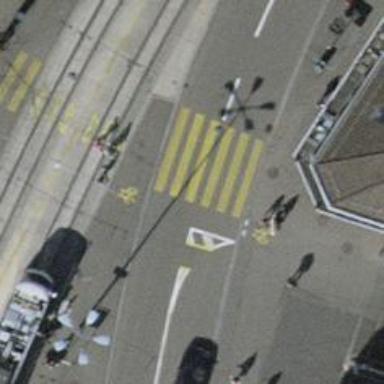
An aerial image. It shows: Kerb serving as barrier.